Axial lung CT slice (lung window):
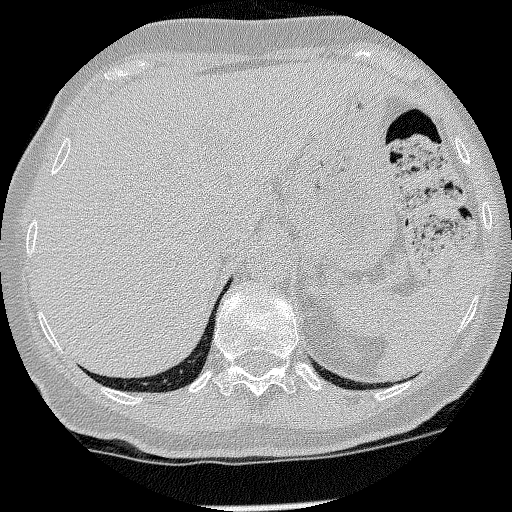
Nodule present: no